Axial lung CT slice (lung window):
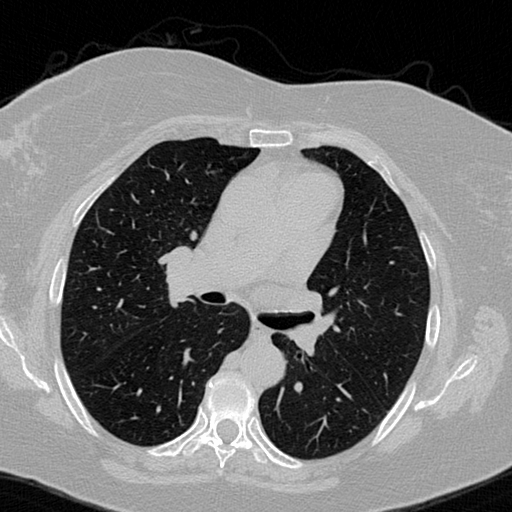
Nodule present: no